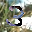
Label: 3